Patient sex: M
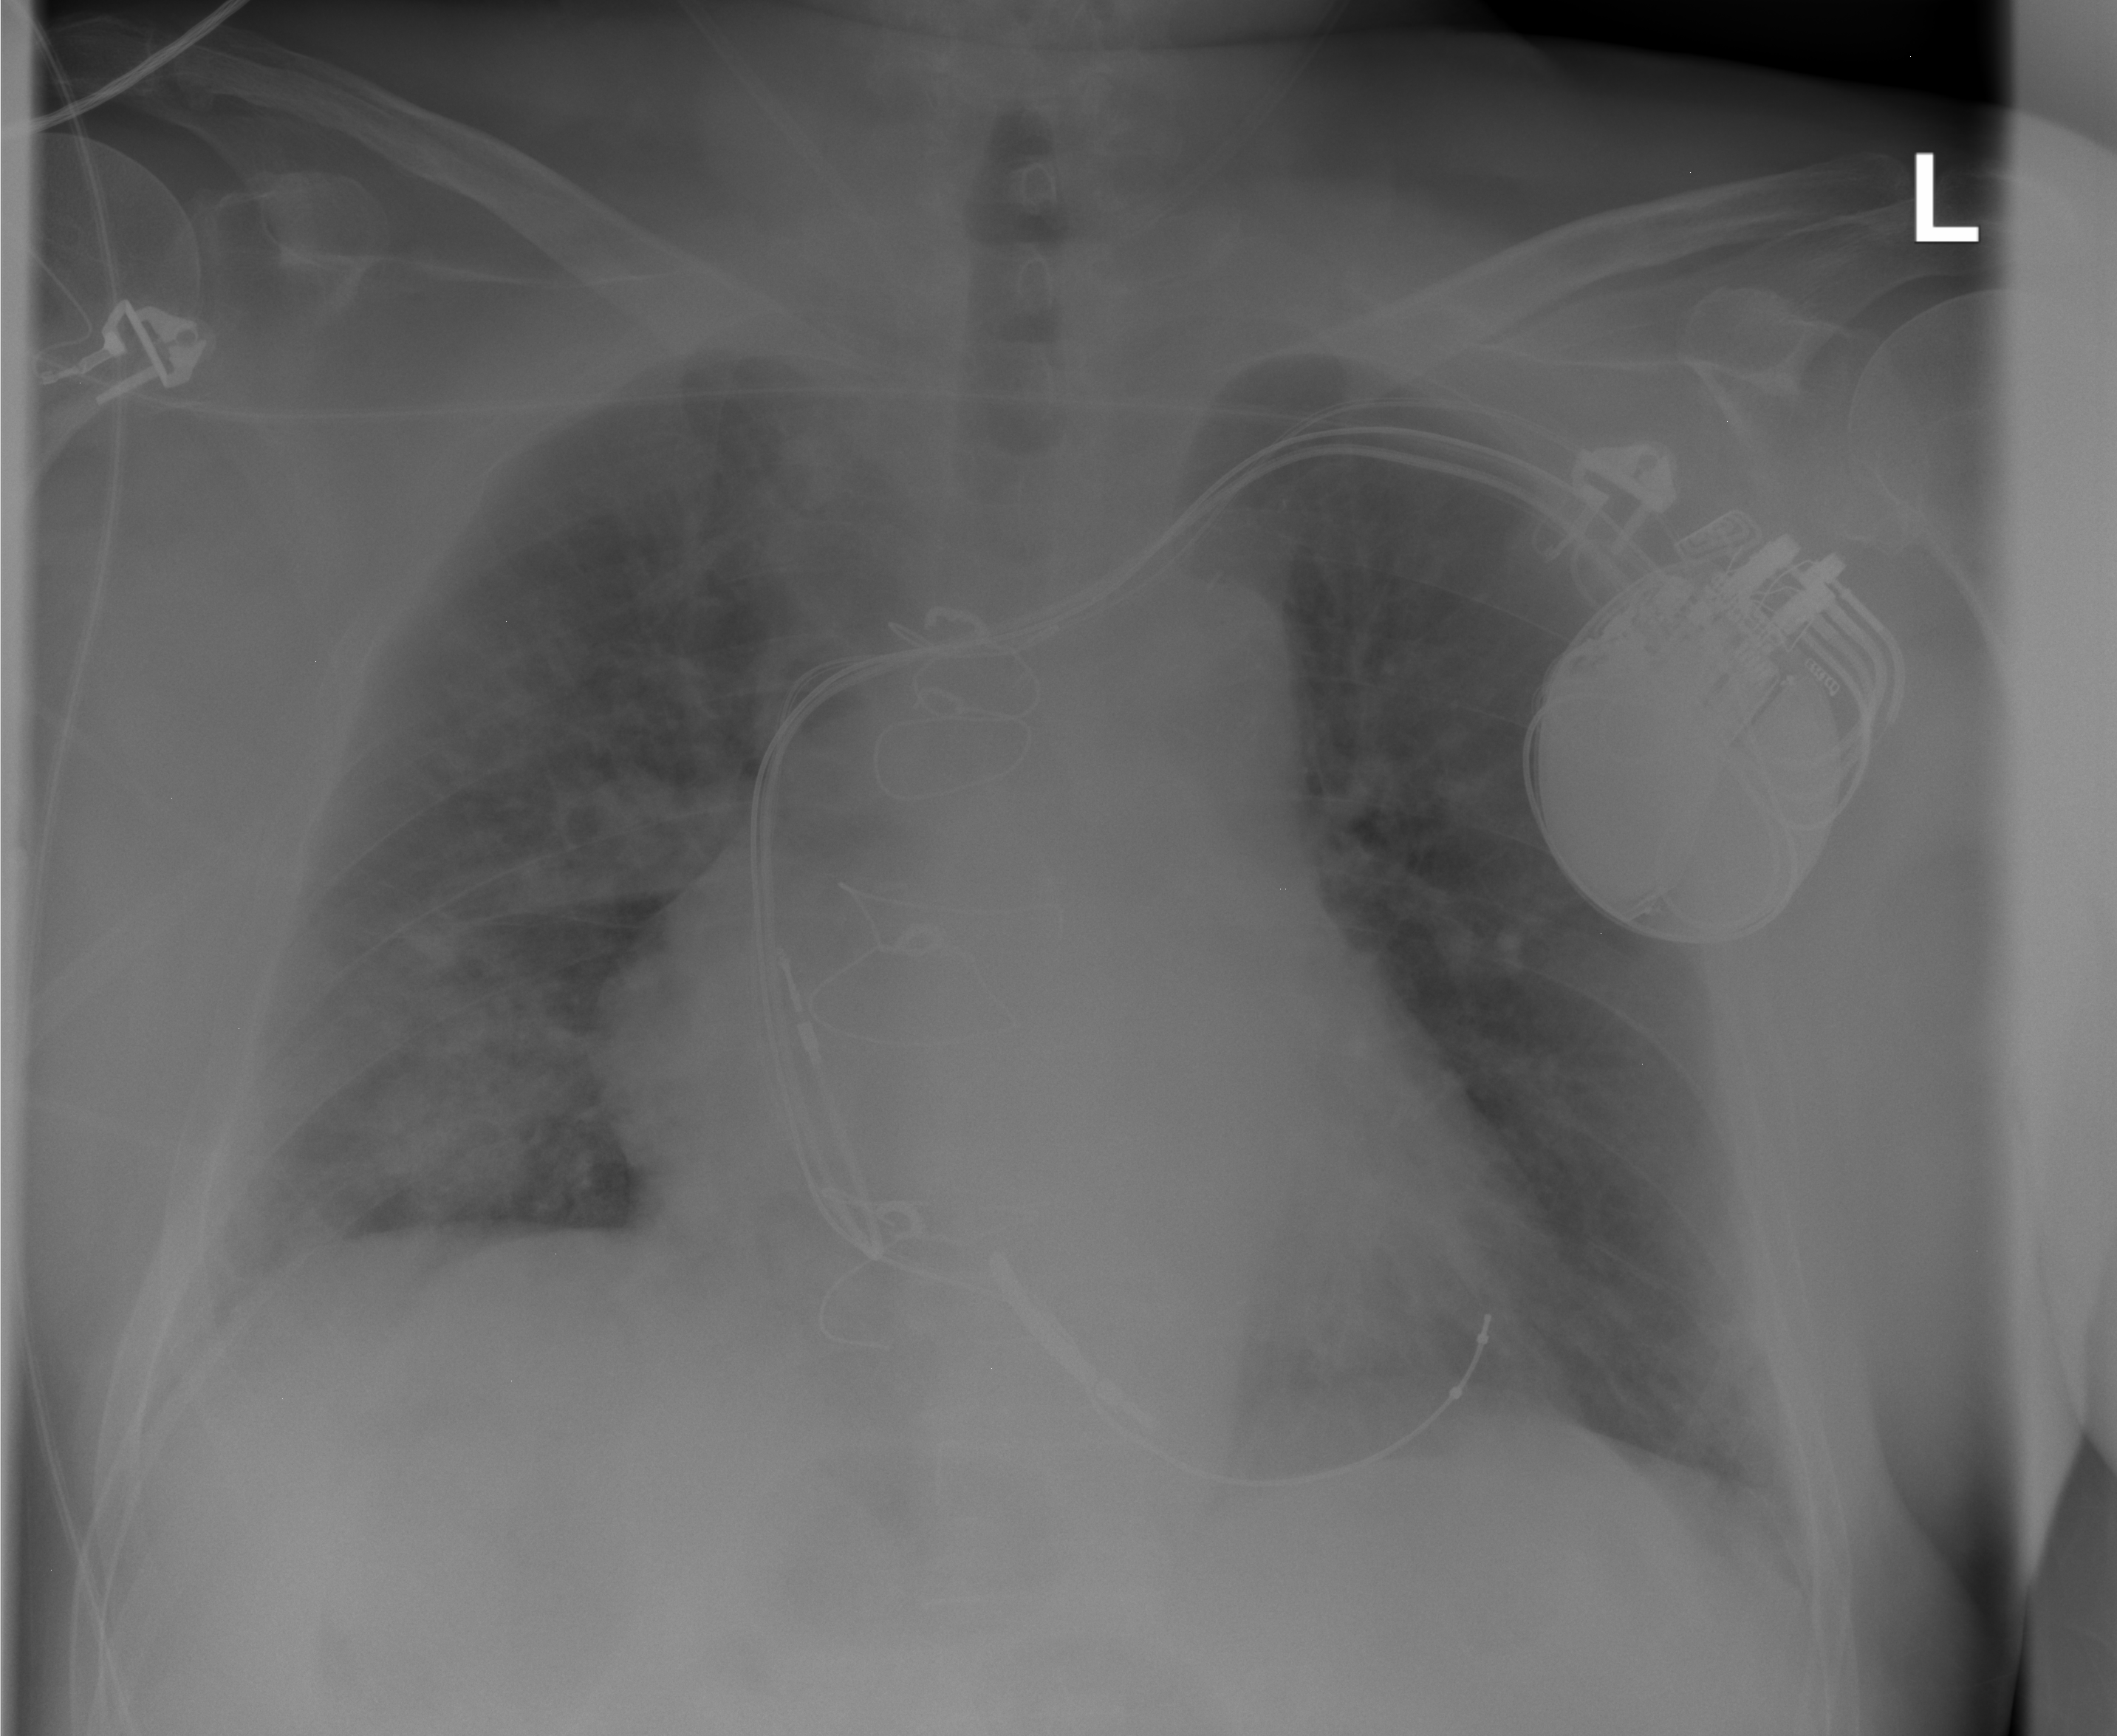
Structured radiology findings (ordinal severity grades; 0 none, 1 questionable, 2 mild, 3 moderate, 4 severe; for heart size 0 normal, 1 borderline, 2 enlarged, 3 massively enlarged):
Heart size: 2
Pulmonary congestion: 0
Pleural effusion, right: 1
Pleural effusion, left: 0
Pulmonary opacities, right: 3
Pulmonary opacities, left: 0
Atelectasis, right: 0
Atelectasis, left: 0